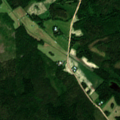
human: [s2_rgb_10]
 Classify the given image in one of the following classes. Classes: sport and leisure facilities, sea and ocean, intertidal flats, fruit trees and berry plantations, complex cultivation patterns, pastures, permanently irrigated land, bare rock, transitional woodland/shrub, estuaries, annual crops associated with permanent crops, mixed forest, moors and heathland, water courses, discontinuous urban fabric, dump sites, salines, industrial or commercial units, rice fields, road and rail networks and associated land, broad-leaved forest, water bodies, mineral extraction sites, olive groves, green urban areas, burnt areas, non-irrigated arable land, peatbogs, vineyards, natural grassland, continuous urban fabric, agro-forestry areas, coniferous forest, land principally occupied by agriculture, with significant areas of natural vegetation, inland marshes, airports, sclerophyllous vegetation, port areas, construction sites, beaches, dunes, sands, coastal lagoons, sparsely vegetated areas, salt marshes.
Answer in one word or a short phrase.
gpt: non-irrigated arable land, land principally occupied by agriculture, with significant areas of natural vegetation, coniferous forest, mixed forest, transitional woodland/shrub